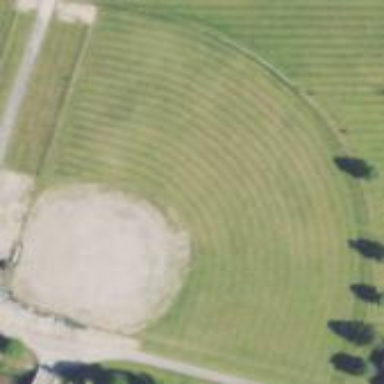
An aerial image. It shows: Baseball pitch for leisure land activities.